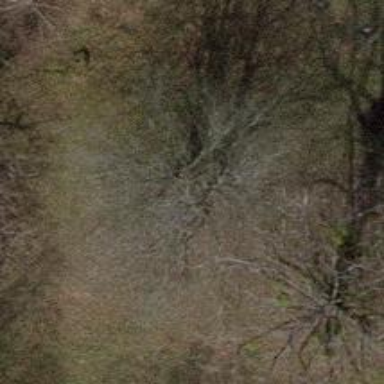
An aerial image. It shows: Evergreen tree with needle-leaved leaves.